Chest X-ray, PA view. Patient: 58 years old, sex M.
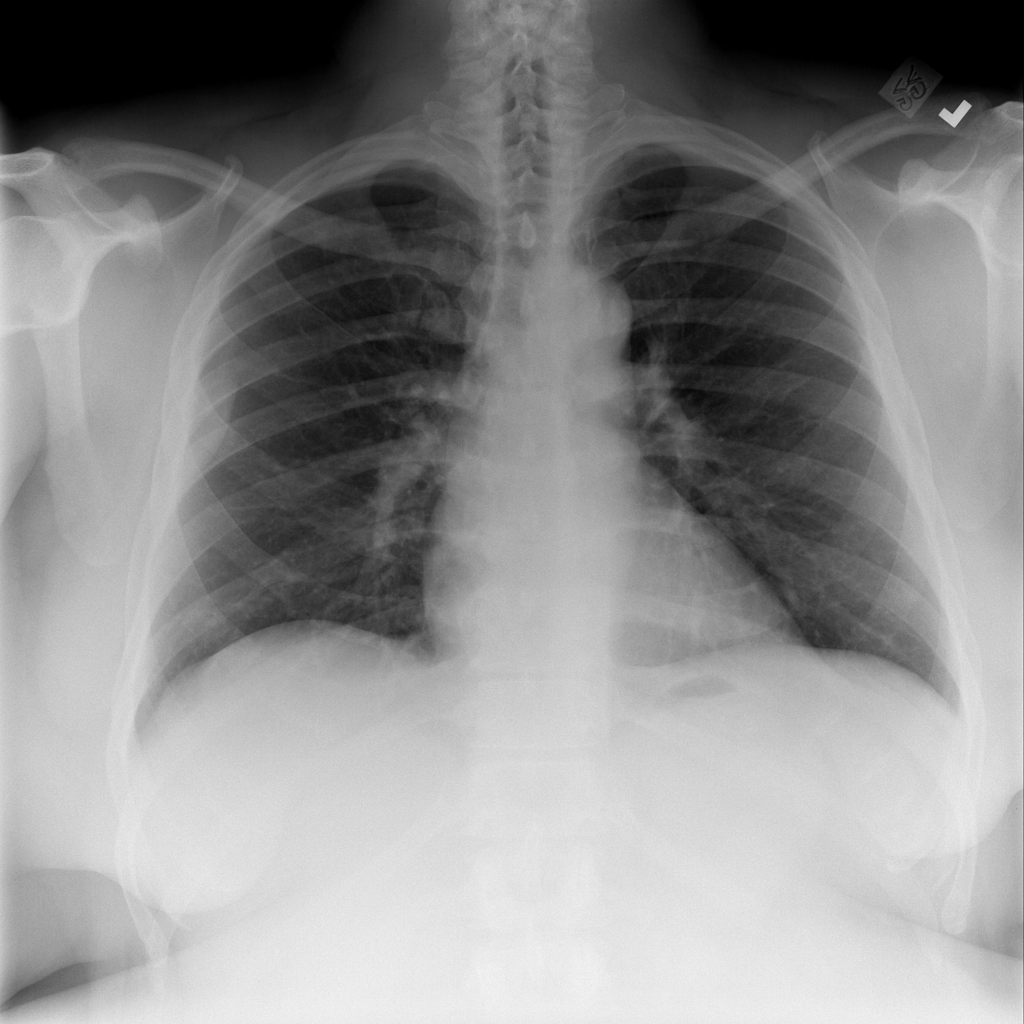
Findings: No Finding